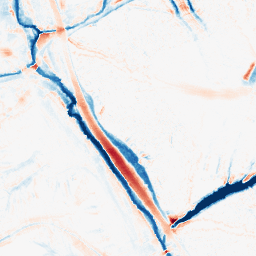
Category: morphological
Decomposition family: tophat_combined
Decomposition parameters: size: 10
Upsampling method: quadratic
Upsampling parameters: scale: 8
Upsampling scale: 8